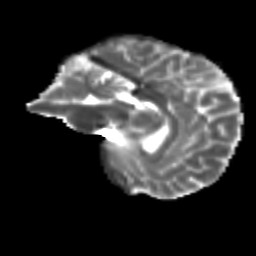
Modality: T2w
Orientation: sagittal
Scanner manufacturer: siemens
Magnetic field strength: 3 T
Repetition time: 9.2 s
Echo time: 0.084 s